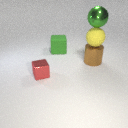
large brown metal cylinder below large yellow rubber sphere